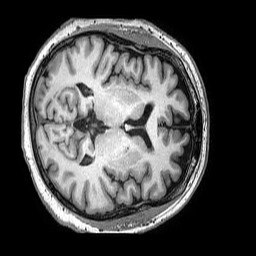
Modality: T1w
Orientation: axial
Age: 62
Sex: male
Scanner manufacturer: philips
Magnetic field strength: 3 T
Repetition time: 0.006733 s
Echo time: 0.003072 s